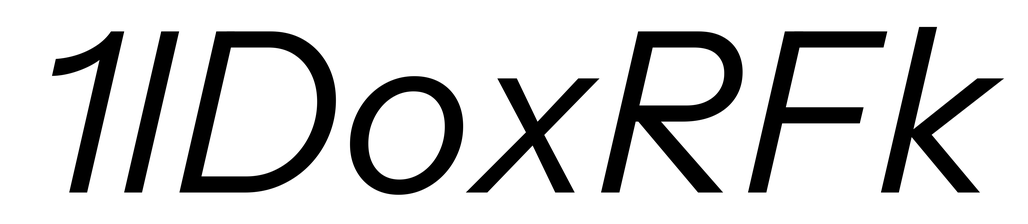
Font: InstrumentSans-Italic_Italic